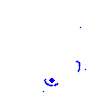
Particle: pion